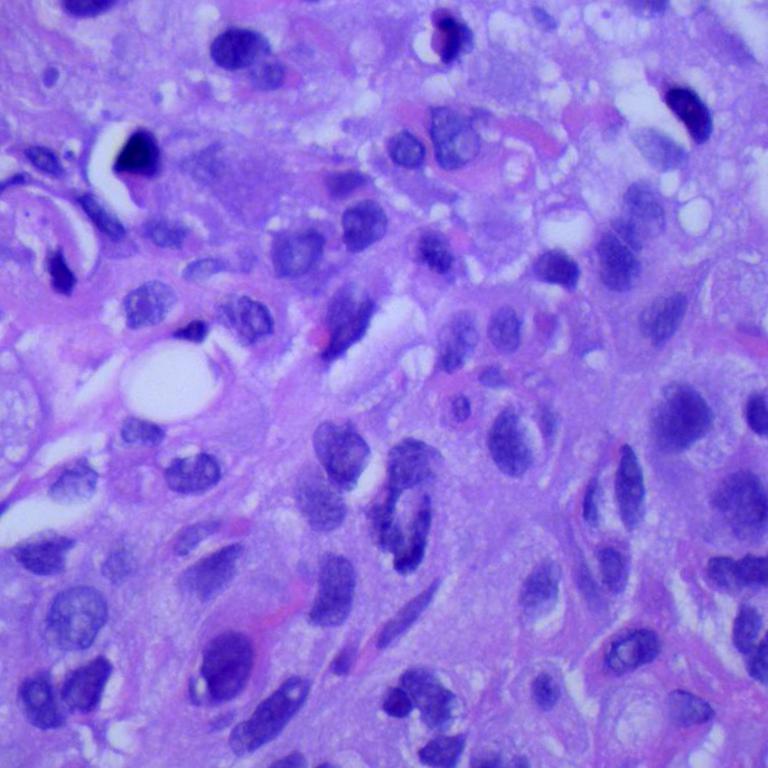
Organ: lung
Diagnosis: squamous carcinomas